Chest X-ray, PA view. Patient: 54 years old, sex M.
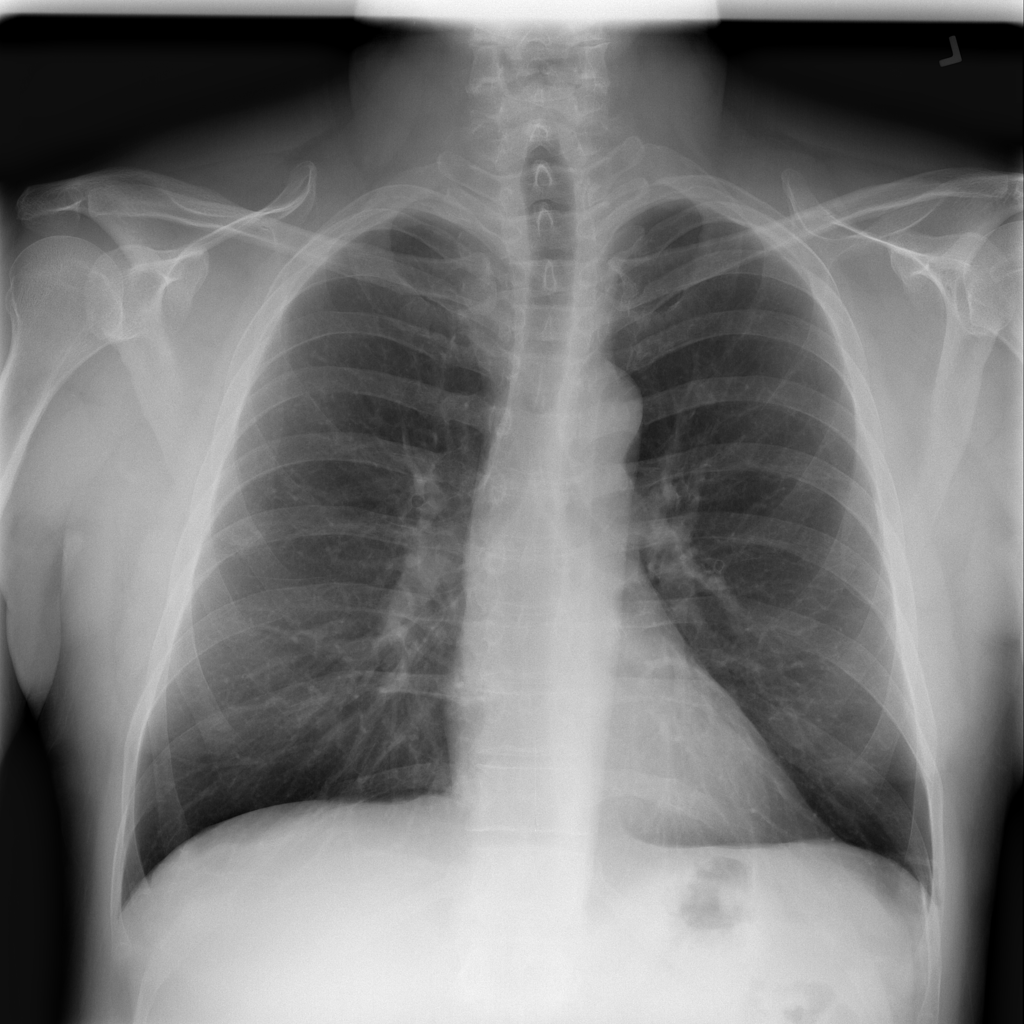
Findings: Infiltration